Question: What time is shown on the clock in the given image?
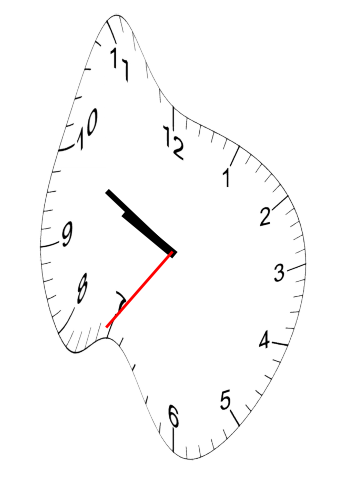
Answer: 09:49:36